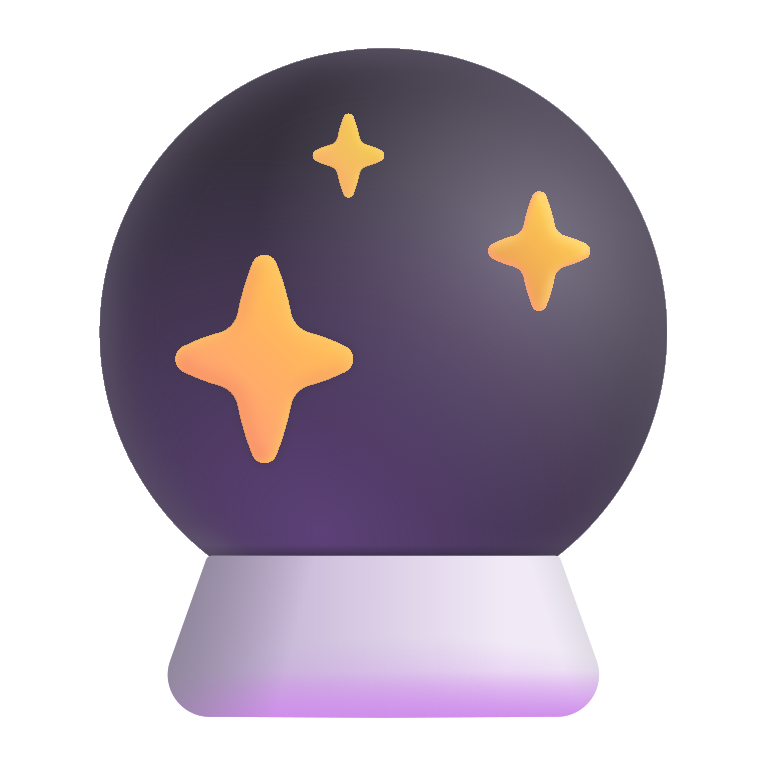
crystal ball color